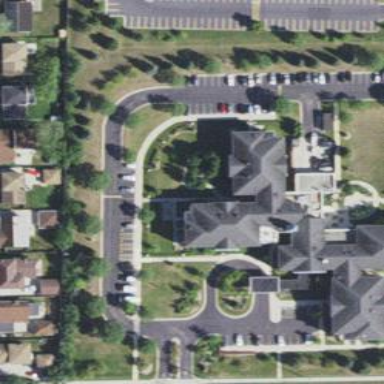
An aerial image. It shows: Residential building serving as nursing home.